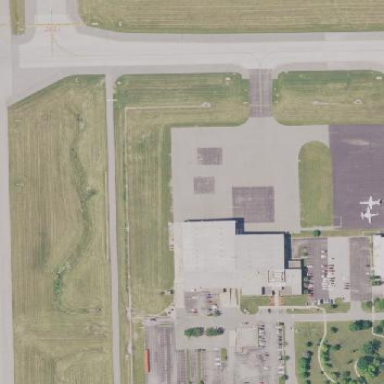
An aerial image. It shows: Apron at the airport.